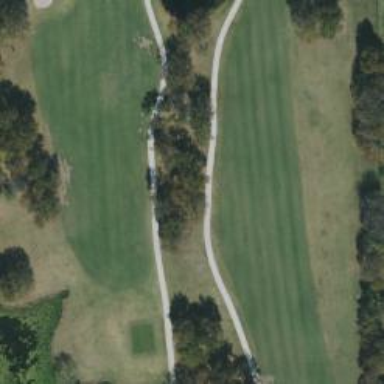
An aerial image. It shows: Service road designated as golf cart path.